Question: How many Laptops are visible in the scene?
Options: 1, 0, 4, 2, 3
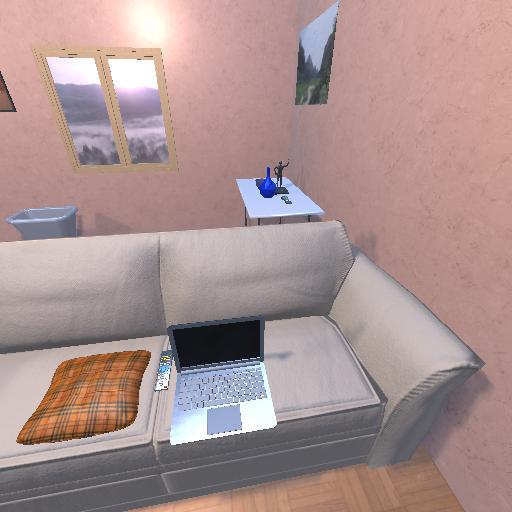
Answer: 1